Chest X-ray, PA view. Patient: 18 years old, sex F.
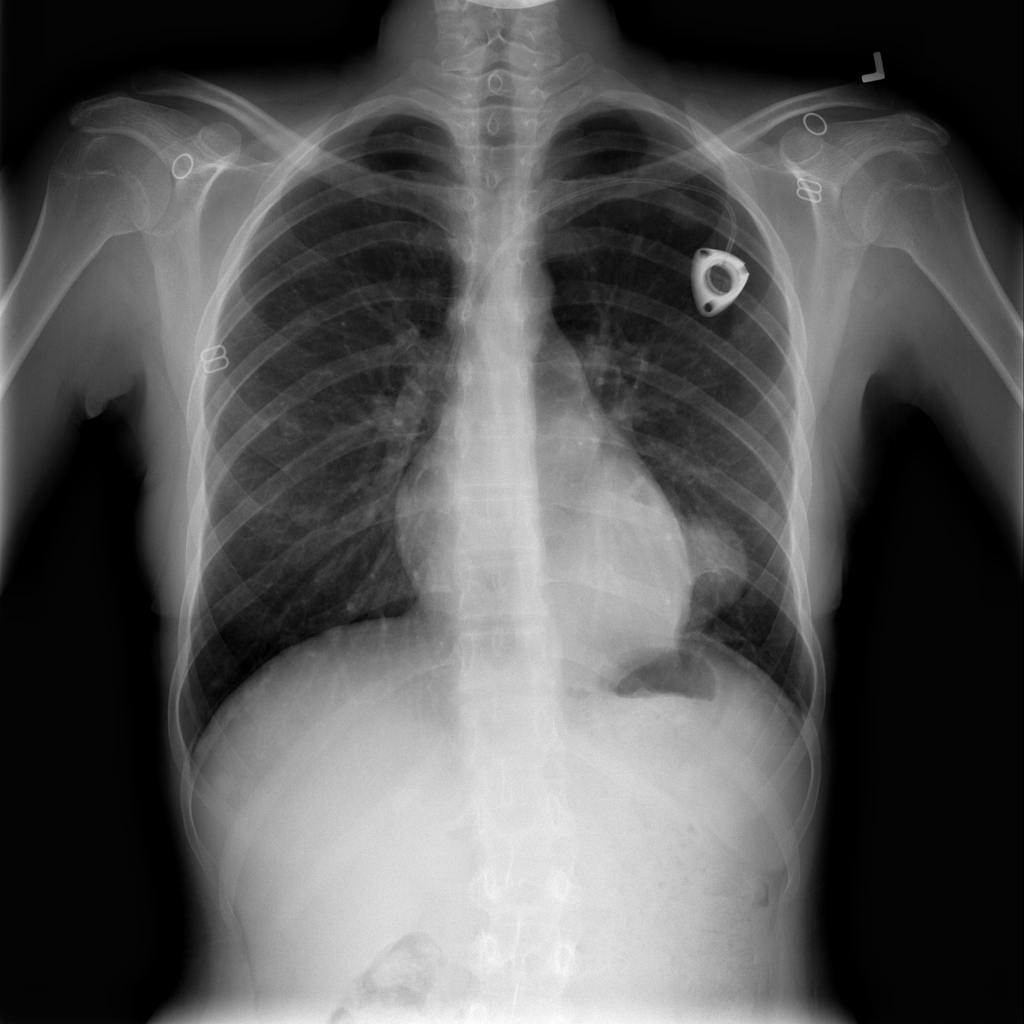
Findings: No Finding